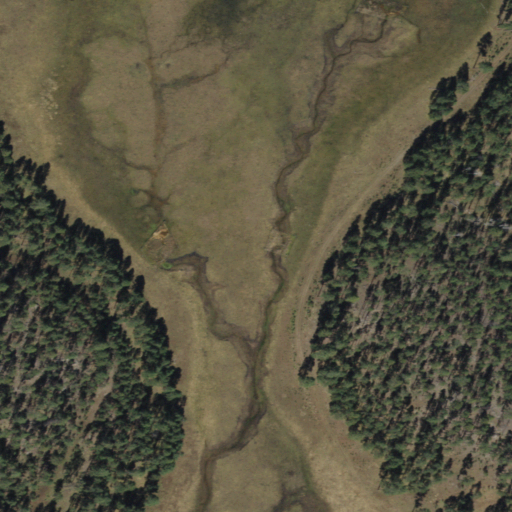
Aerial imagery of plain(s) in Arizona named Sheep Cienega containing herbaceous wetlands and evergreen forest